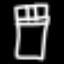
Label: bed